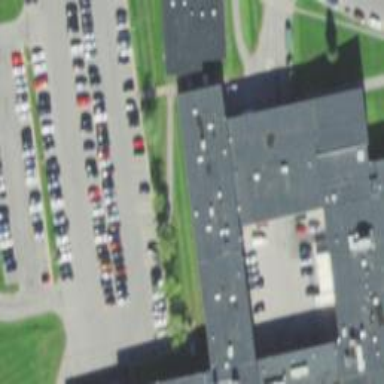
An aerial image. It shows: Parking area with surface.